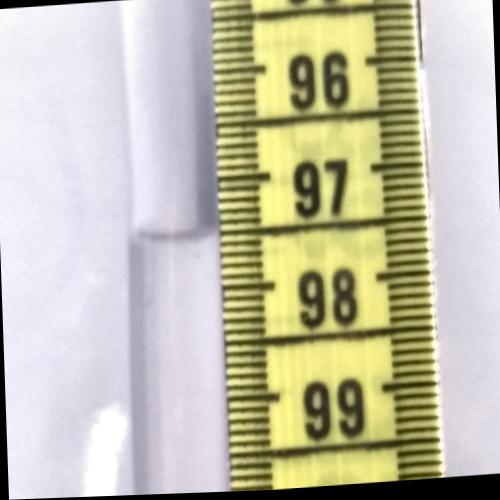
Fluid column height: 97.5 cm